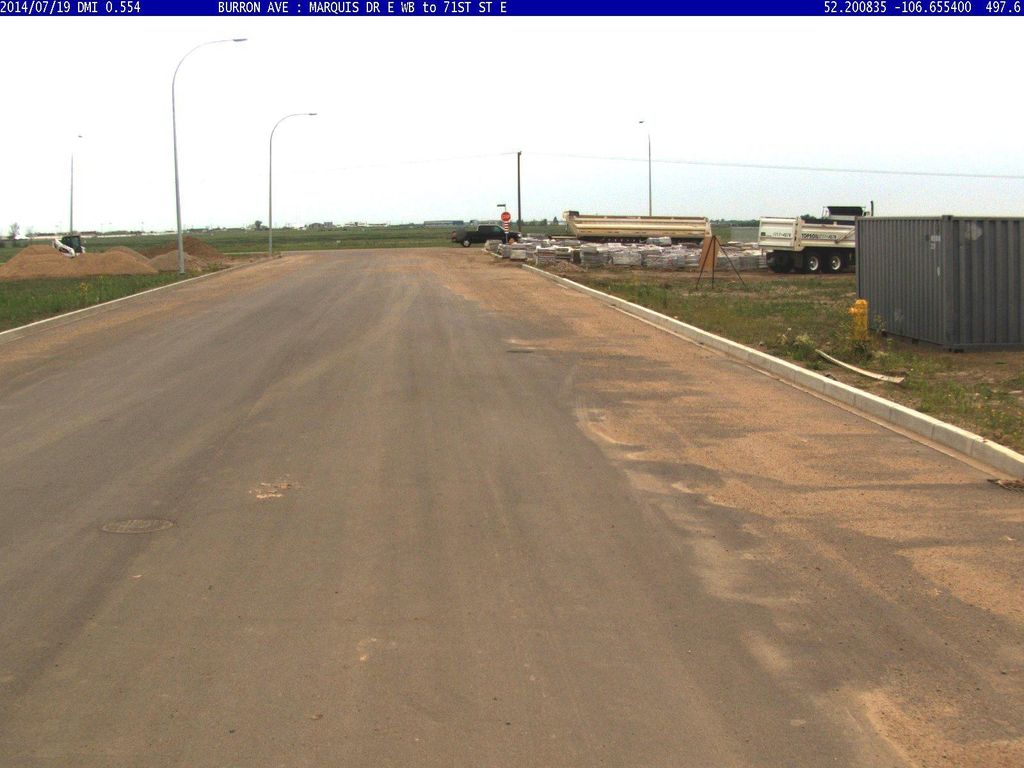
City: saskatoon